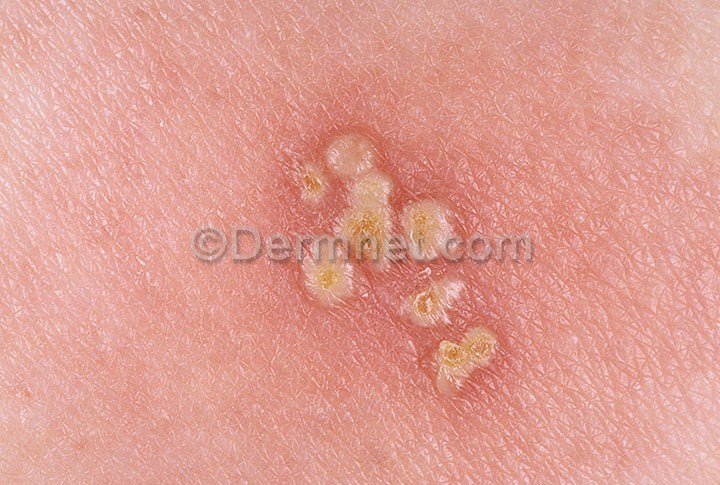
Disease: Warts Molluscum and other Viral Infections